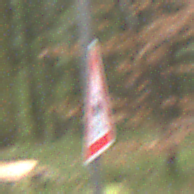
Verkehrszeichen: SchleuderOderRutschgefahr
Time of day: Midday
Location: Outdoor (Nature)
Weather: Overcast
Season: NotSpecified
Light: Natural